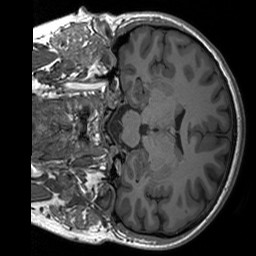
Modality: T1w
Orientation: coronal
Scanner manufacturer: siemens
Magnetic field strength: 3 T
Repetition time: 1.76 s
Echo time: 0.0022 s